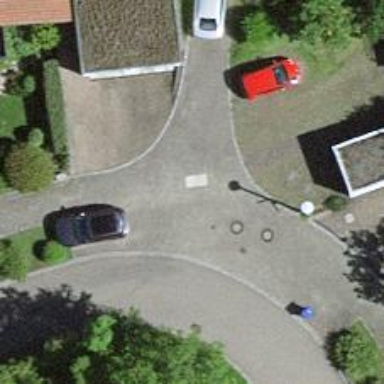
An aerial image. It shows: Asphalt sidewalk along the footway.